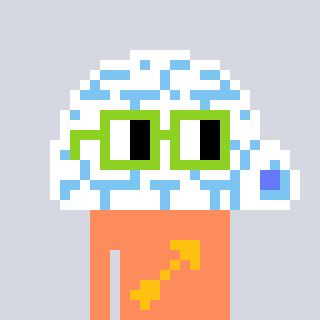
a pixel art character with square light green glasses, a igloo-shaped head and a peachy-colored body on a cool background